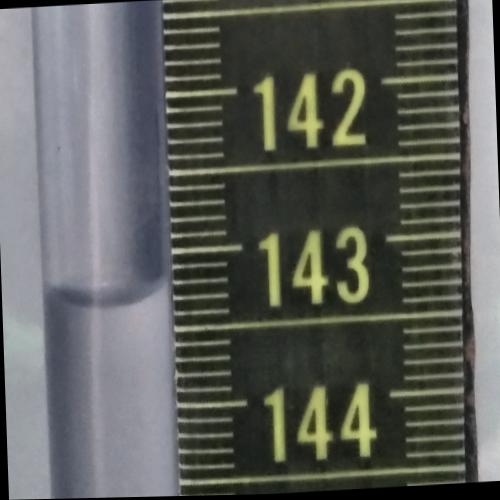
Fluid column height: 143.3 cm